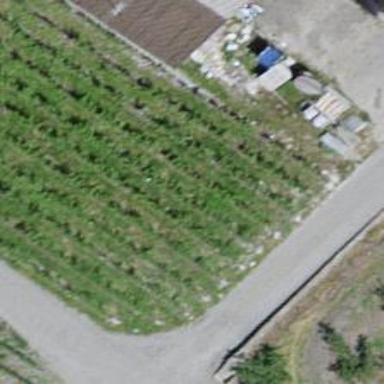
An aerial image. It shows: Vineyard with grape crops.